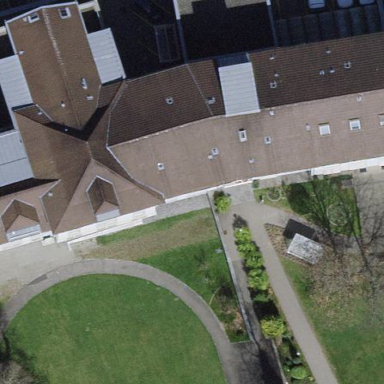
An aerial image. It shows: Hospital building.